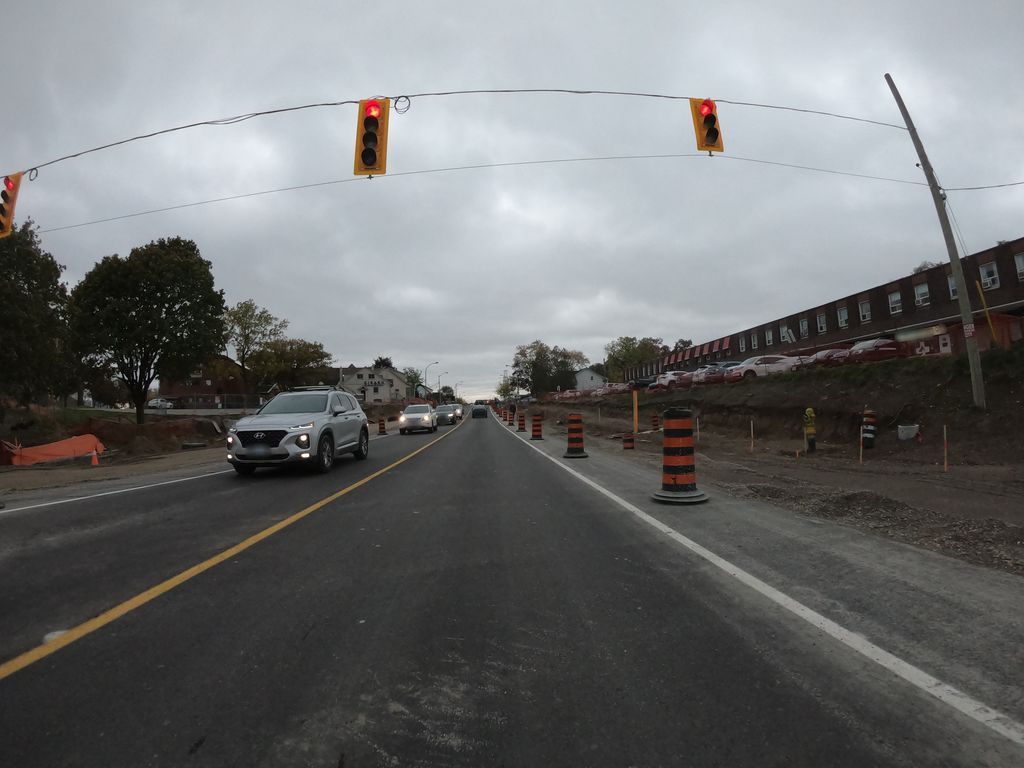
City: toronto